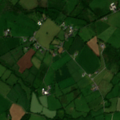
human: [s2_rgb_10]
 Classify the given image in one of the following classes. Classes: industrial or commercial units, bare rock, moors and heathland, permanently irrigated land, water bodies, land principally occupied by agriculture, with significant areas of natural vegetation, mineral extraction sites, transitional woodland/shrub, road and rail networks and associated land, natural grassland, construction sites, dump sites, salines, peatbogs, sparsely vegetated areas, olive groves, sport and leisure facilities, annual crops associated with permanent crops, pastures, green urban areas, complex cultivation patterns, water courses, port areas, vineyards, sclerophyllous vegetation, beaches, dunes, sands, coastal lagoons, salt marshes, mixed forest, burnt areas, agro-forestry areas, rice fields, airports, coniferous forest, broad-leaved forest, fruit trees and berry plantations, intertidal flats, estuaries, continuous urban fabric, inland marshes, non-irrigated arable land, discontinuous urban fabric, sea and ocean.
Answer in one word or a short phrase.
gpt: pastures